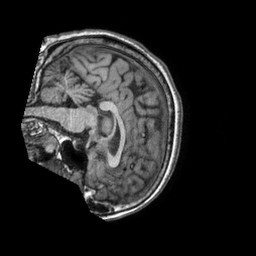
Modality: T1w
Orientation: sagittal
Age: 72
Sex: female
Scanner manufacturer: philips
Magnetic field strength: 1.5 T
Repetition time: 0.007217 s
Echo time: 0.003264 s